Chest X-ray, AP view. Patient: 31 years old, sex M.
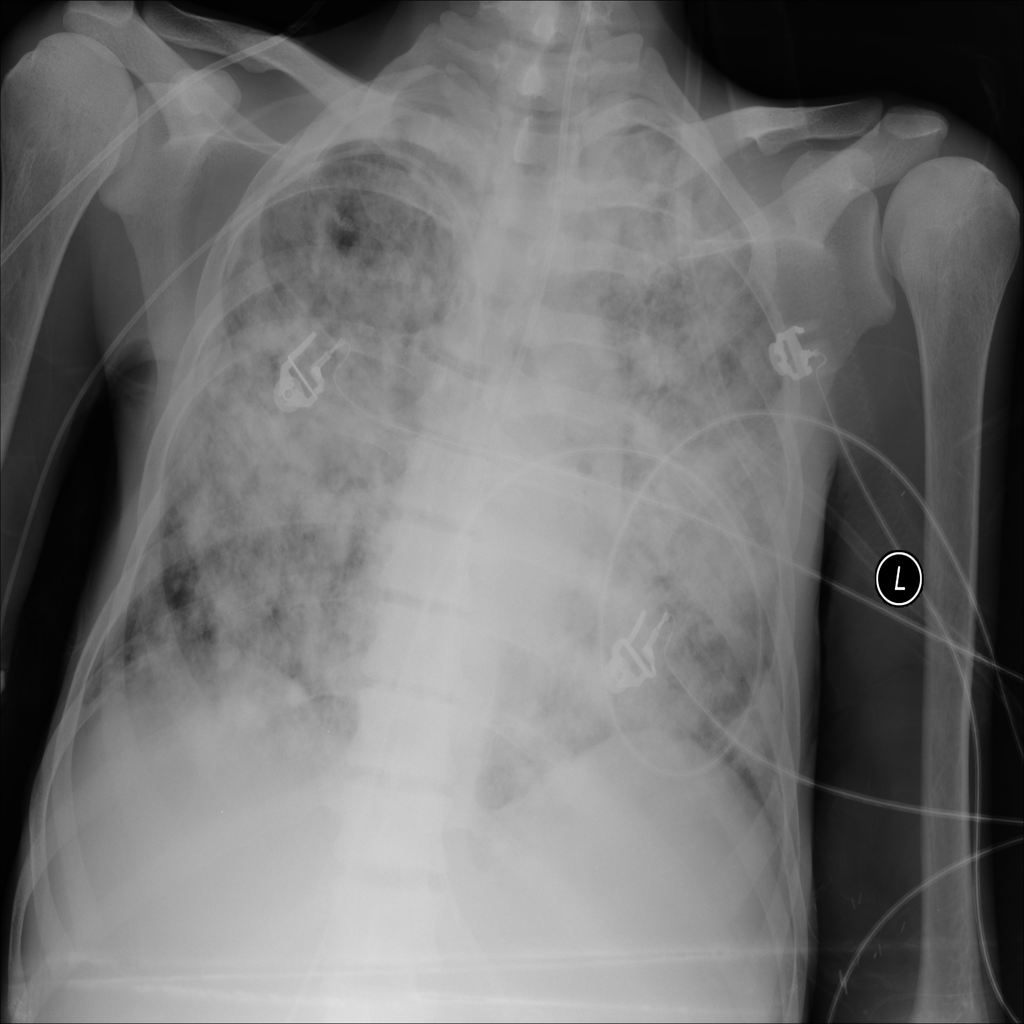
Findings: Consolidation, Nodule